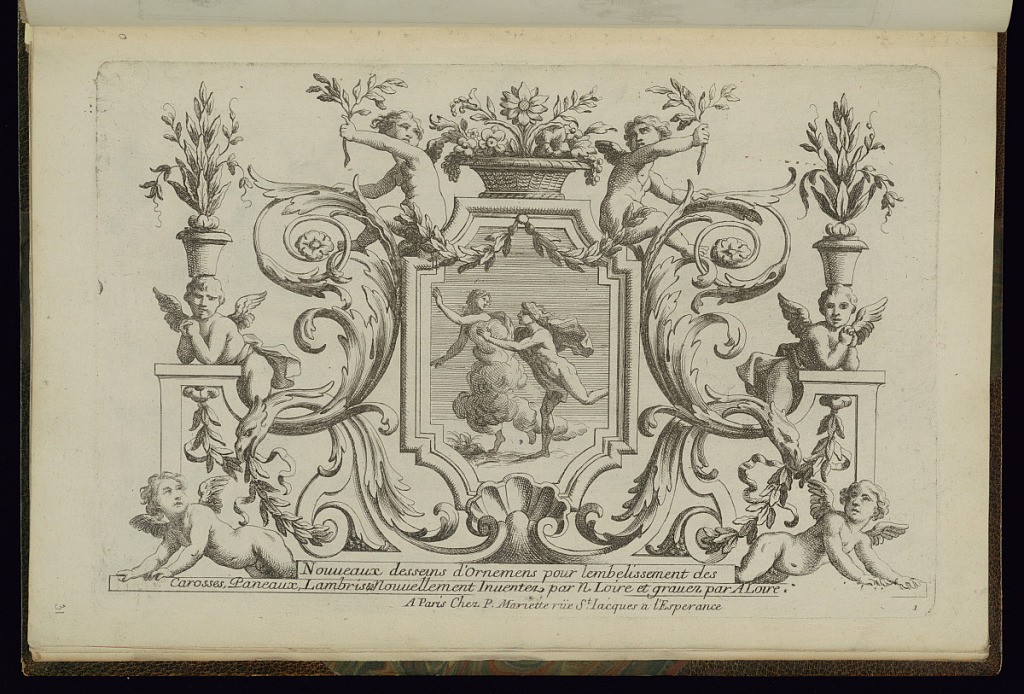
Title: Title Page
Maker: Nicolas Pierre Loir, French, 1624 - 1679
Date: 1660–1716
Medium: Engraving and etching on paper
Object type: Print
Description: Title page and ornament panel design with a central cartouche of a man pursuing / chasing a woman, framed by foliate scrolls, shells, scrolling acanthus leaves (rinceaux), festoons of leaves, basket of flowers, foliate branches, putti, potted plants, rosettes, ribbons, and bird heads. The title is lettered along the bottom, and the plate is numbered.